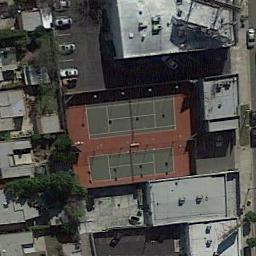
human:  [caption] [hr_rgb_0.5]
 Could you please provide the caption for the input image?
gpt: Many buildings are beside the tennis courts .

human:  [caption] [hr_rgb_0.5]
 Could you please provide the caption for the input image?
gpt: The tennis court is next to some buildings and trees .

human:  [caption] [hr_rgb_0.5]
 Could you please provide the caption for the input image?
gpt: There are two blue and green tennis courts in the lower left corner .

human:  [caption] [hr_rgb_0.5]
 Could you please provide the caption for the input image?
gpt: Tennis court surrounded by buildings and parking lots .

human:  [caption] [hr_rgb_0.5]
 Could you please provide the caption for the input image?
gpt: There are some buildings around the tennis court .